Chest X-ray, PA view. Patient: 15 years old, sex F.
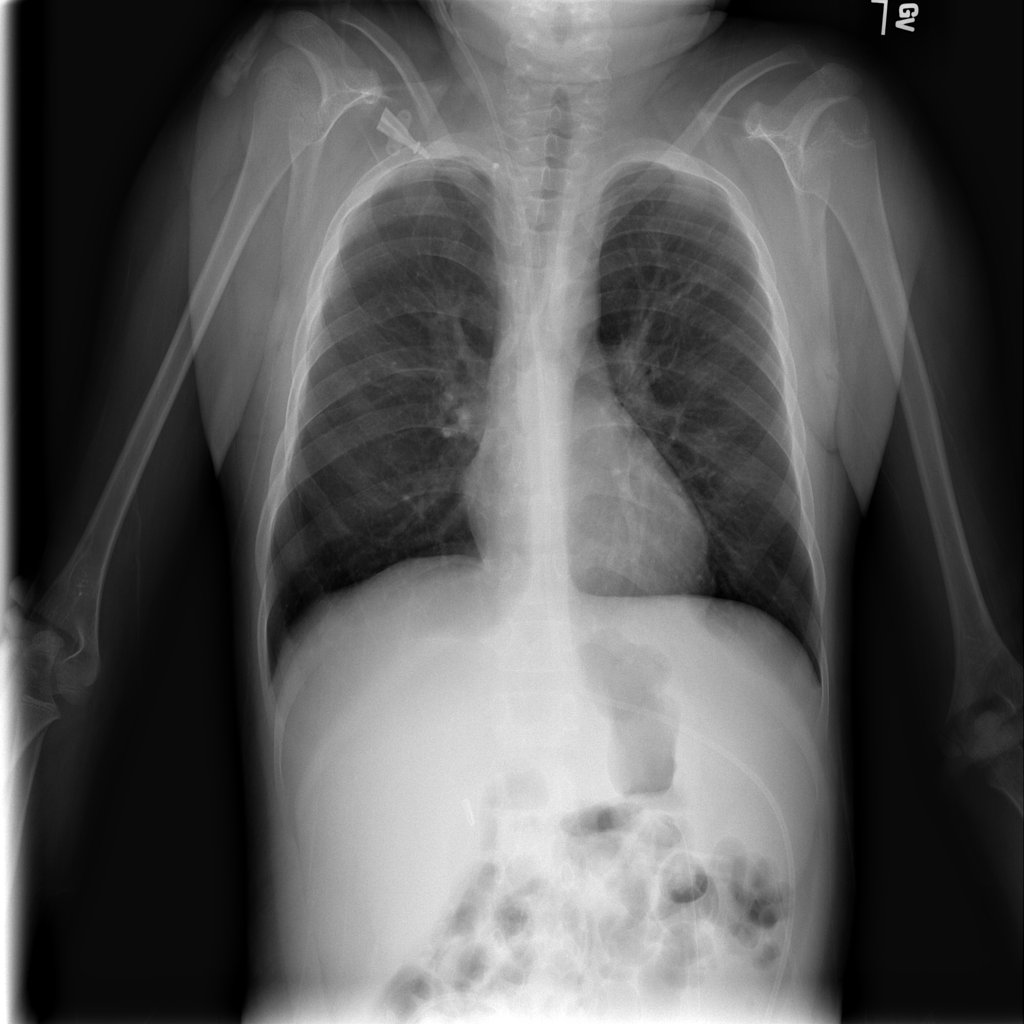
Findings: No Finding